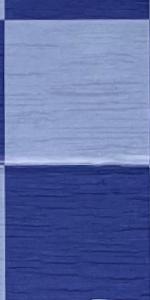
Label: Empty